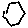
Label: hexagon